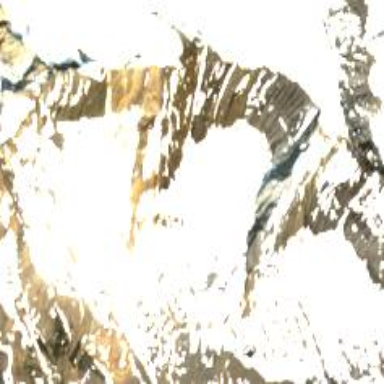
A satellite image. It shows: Stunning view of glacier.